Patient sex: F
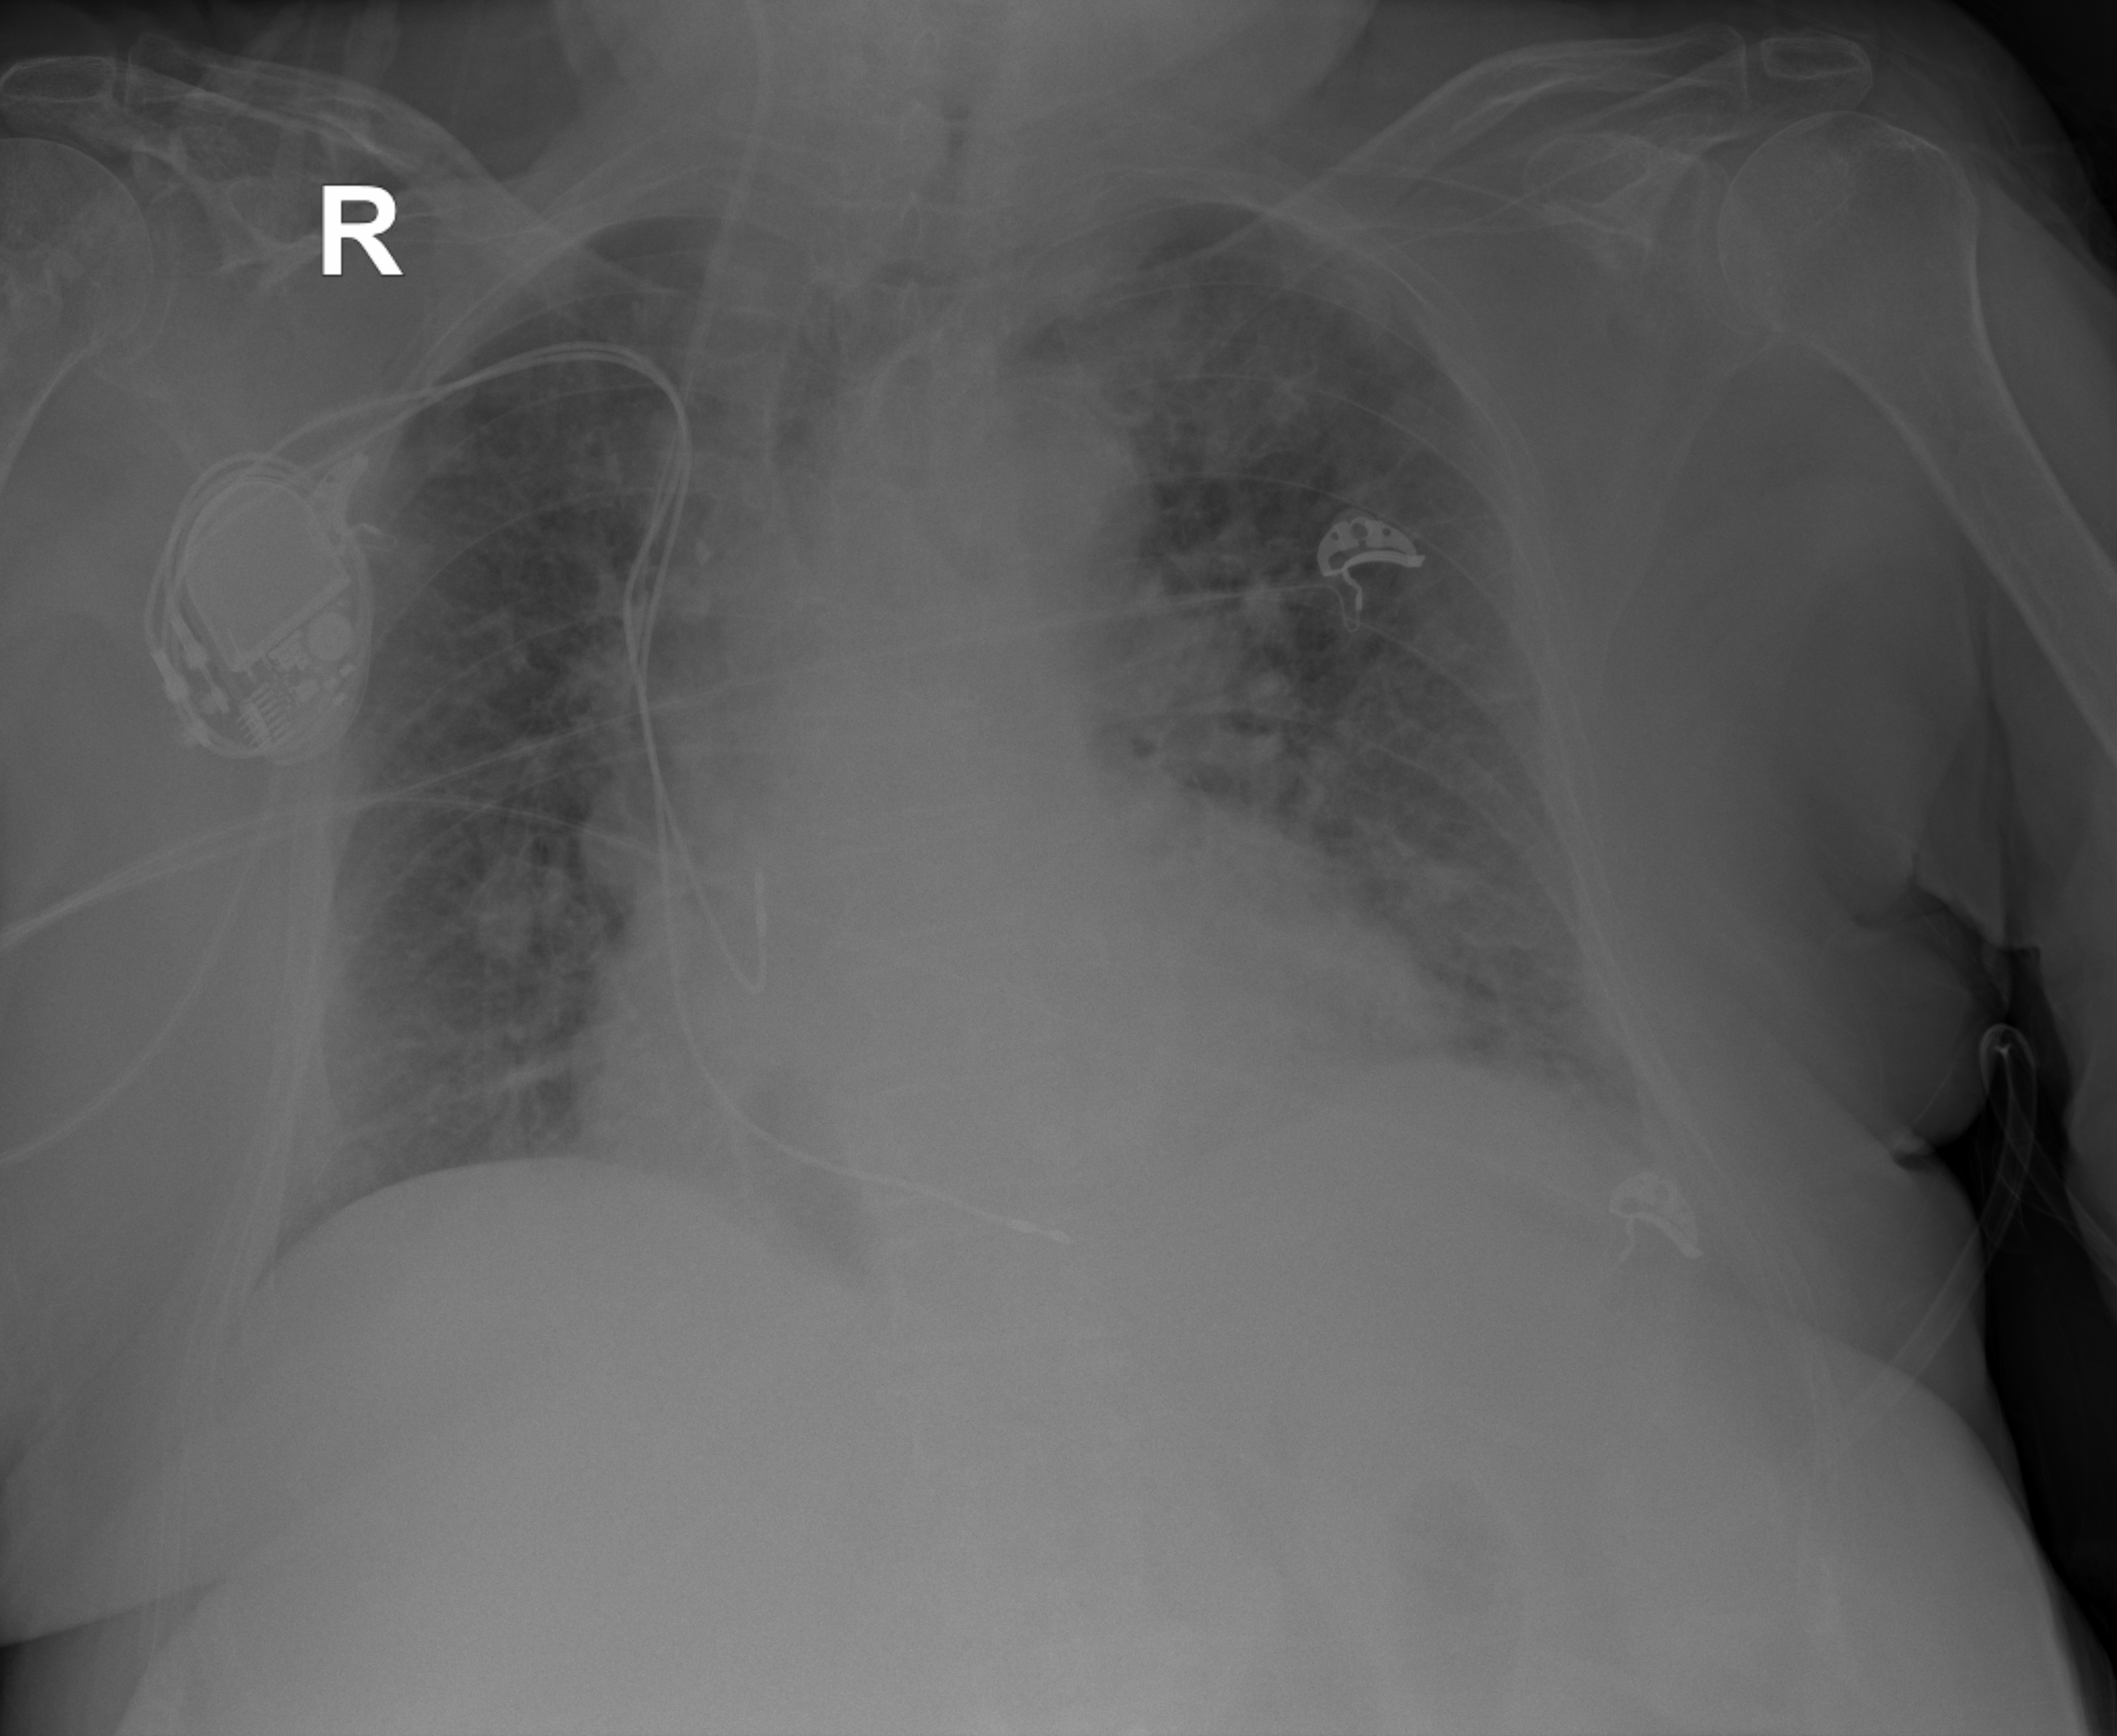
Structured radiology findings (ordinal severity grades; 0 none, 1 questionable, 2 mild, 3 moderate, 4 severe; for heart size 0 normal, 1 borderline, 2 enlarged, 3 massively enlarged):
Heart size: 2
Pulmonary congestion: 2
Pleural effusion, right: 0
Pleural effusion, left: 2
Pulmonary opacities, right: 2
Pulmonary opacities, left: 3
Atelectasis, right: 2
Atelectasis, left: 2